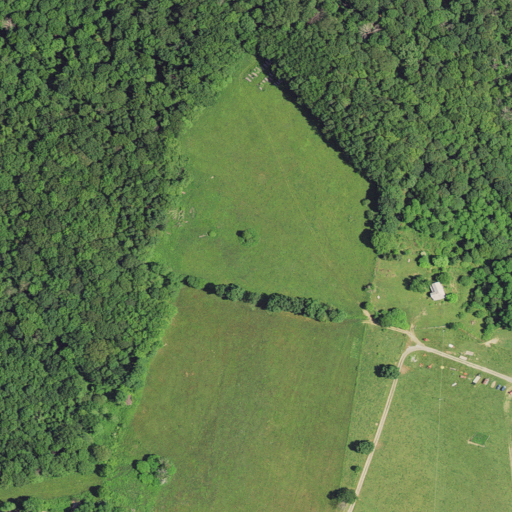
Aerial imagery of ridge(s) in West Virginia named Ware Ridge containing deciduous forest, shrub, barren land, and open development